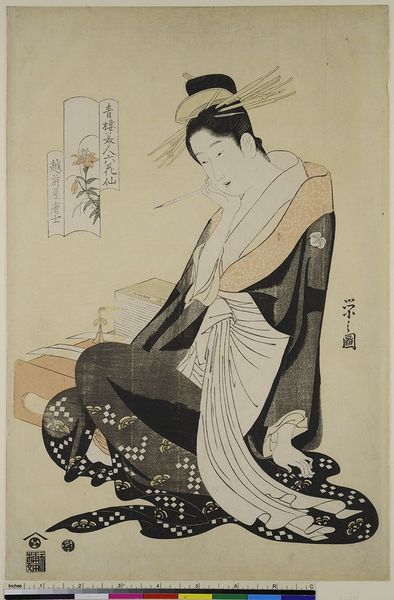
Titel: Echizenya Morokoshi aus der Serie: Schönheiten aus Yoshiwara als sechs Blumenheilige
Künstler: Hosoda Eishi
Standort: Hamburg
Institution: Museum für Kunst und Gewerbe Hamburg
Schlagwörter: frau, zeichen, figur, holzschnitt, japan, schrift, ornamente, japanisch, druckgraphik, druckgrafik, lilie, tracht, schreiben, zeit, farbholzschnitt, kimono, kurtisane, volkstracht, edo, haarmode, reproduktionen, druckerzeugnisse, frisurenmode, hetäre